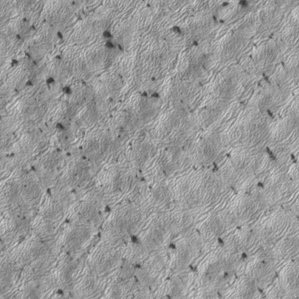
Label: frost